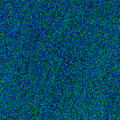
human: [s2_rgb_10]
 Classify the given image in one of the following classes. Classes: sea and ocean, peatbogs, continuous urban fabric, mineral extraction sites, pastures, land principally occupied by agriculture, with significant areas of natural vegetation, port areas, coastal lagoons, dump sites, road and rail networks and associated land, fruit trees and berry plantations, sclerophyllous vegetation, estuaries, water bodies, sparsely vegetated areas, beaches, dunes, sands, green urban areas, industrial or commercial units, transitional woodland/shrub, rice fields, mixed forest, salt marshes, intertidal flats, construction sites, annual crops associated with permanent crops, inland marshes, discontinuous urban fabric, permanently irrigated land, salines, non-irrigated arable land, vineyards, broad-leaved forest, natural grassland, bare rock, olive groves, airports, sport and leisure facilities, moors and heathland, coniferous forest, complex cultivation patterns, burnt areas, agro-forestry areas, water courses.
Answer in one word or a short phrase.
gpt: sea and ocean